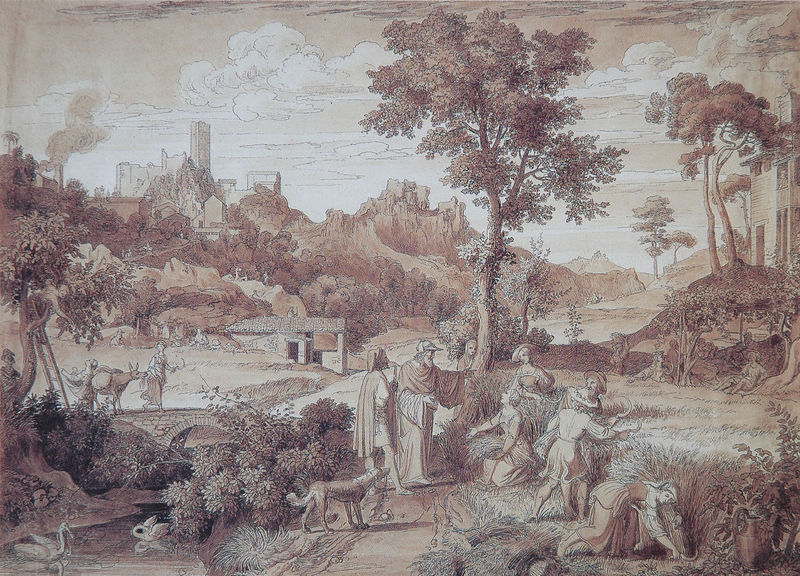
Titel: Landschaft bei Olevano mit Ruth und Boas
Künstler: Joseph Anton Koch
Institution: (Privatbesitz)
Schlagwörter: baum, berg, blätter, felsen, gestein, gruppe, himmel, mann, schatten, vogel, wasser, weiß, wolken, bäume, fluss, frauen, grün, landschaft, menschen, see, sitzen, stadt, teich, braun, frau, hut, kleid, licht, männer, schwarz, strasse, zeichnung, dach, haus, hund, tier, tiere, weg, wiese, wolke, leute, kappe, richter, architektur, stein, tragen, bach, häuser, hügel, schilf, stamm, strauch, brücke, busch, büsche, gebüsch, gewässer, kanal, qualm, rauch, sonne, sträucher, wege, land, geistlicher, gewand, kaufmann, kind, blatt, höhle, wald, arbeit, bauern, esel, schornstein, turm, krug, pflücken, farbig, schwan, fassade, italien, arbeiten, bündel, ernte, getreide, korn, weizen, berge, fels, gebirge, dorf, grafik, grasen, kuh, rast, sepia, industrie, leiter, kopftuch, palme, bauer, tusche, ruine, bücken, burg, kloster, steinbrücke, idyll, sichel, stich, volk, koloriert, jagd, sklave, griechenland, wäldchen, landwirtschaft, palmen, ähren, arkadien, sammler, kupferstich, obstbaum, hirten, ausruhen, schwäne, hacke, sense, fliss, toskana, zeigel, graas, mähen, ludwig richter, sicheln, blattwerke, radierung?, zusammensitzen, korn ähren, eschwäne